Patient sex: M
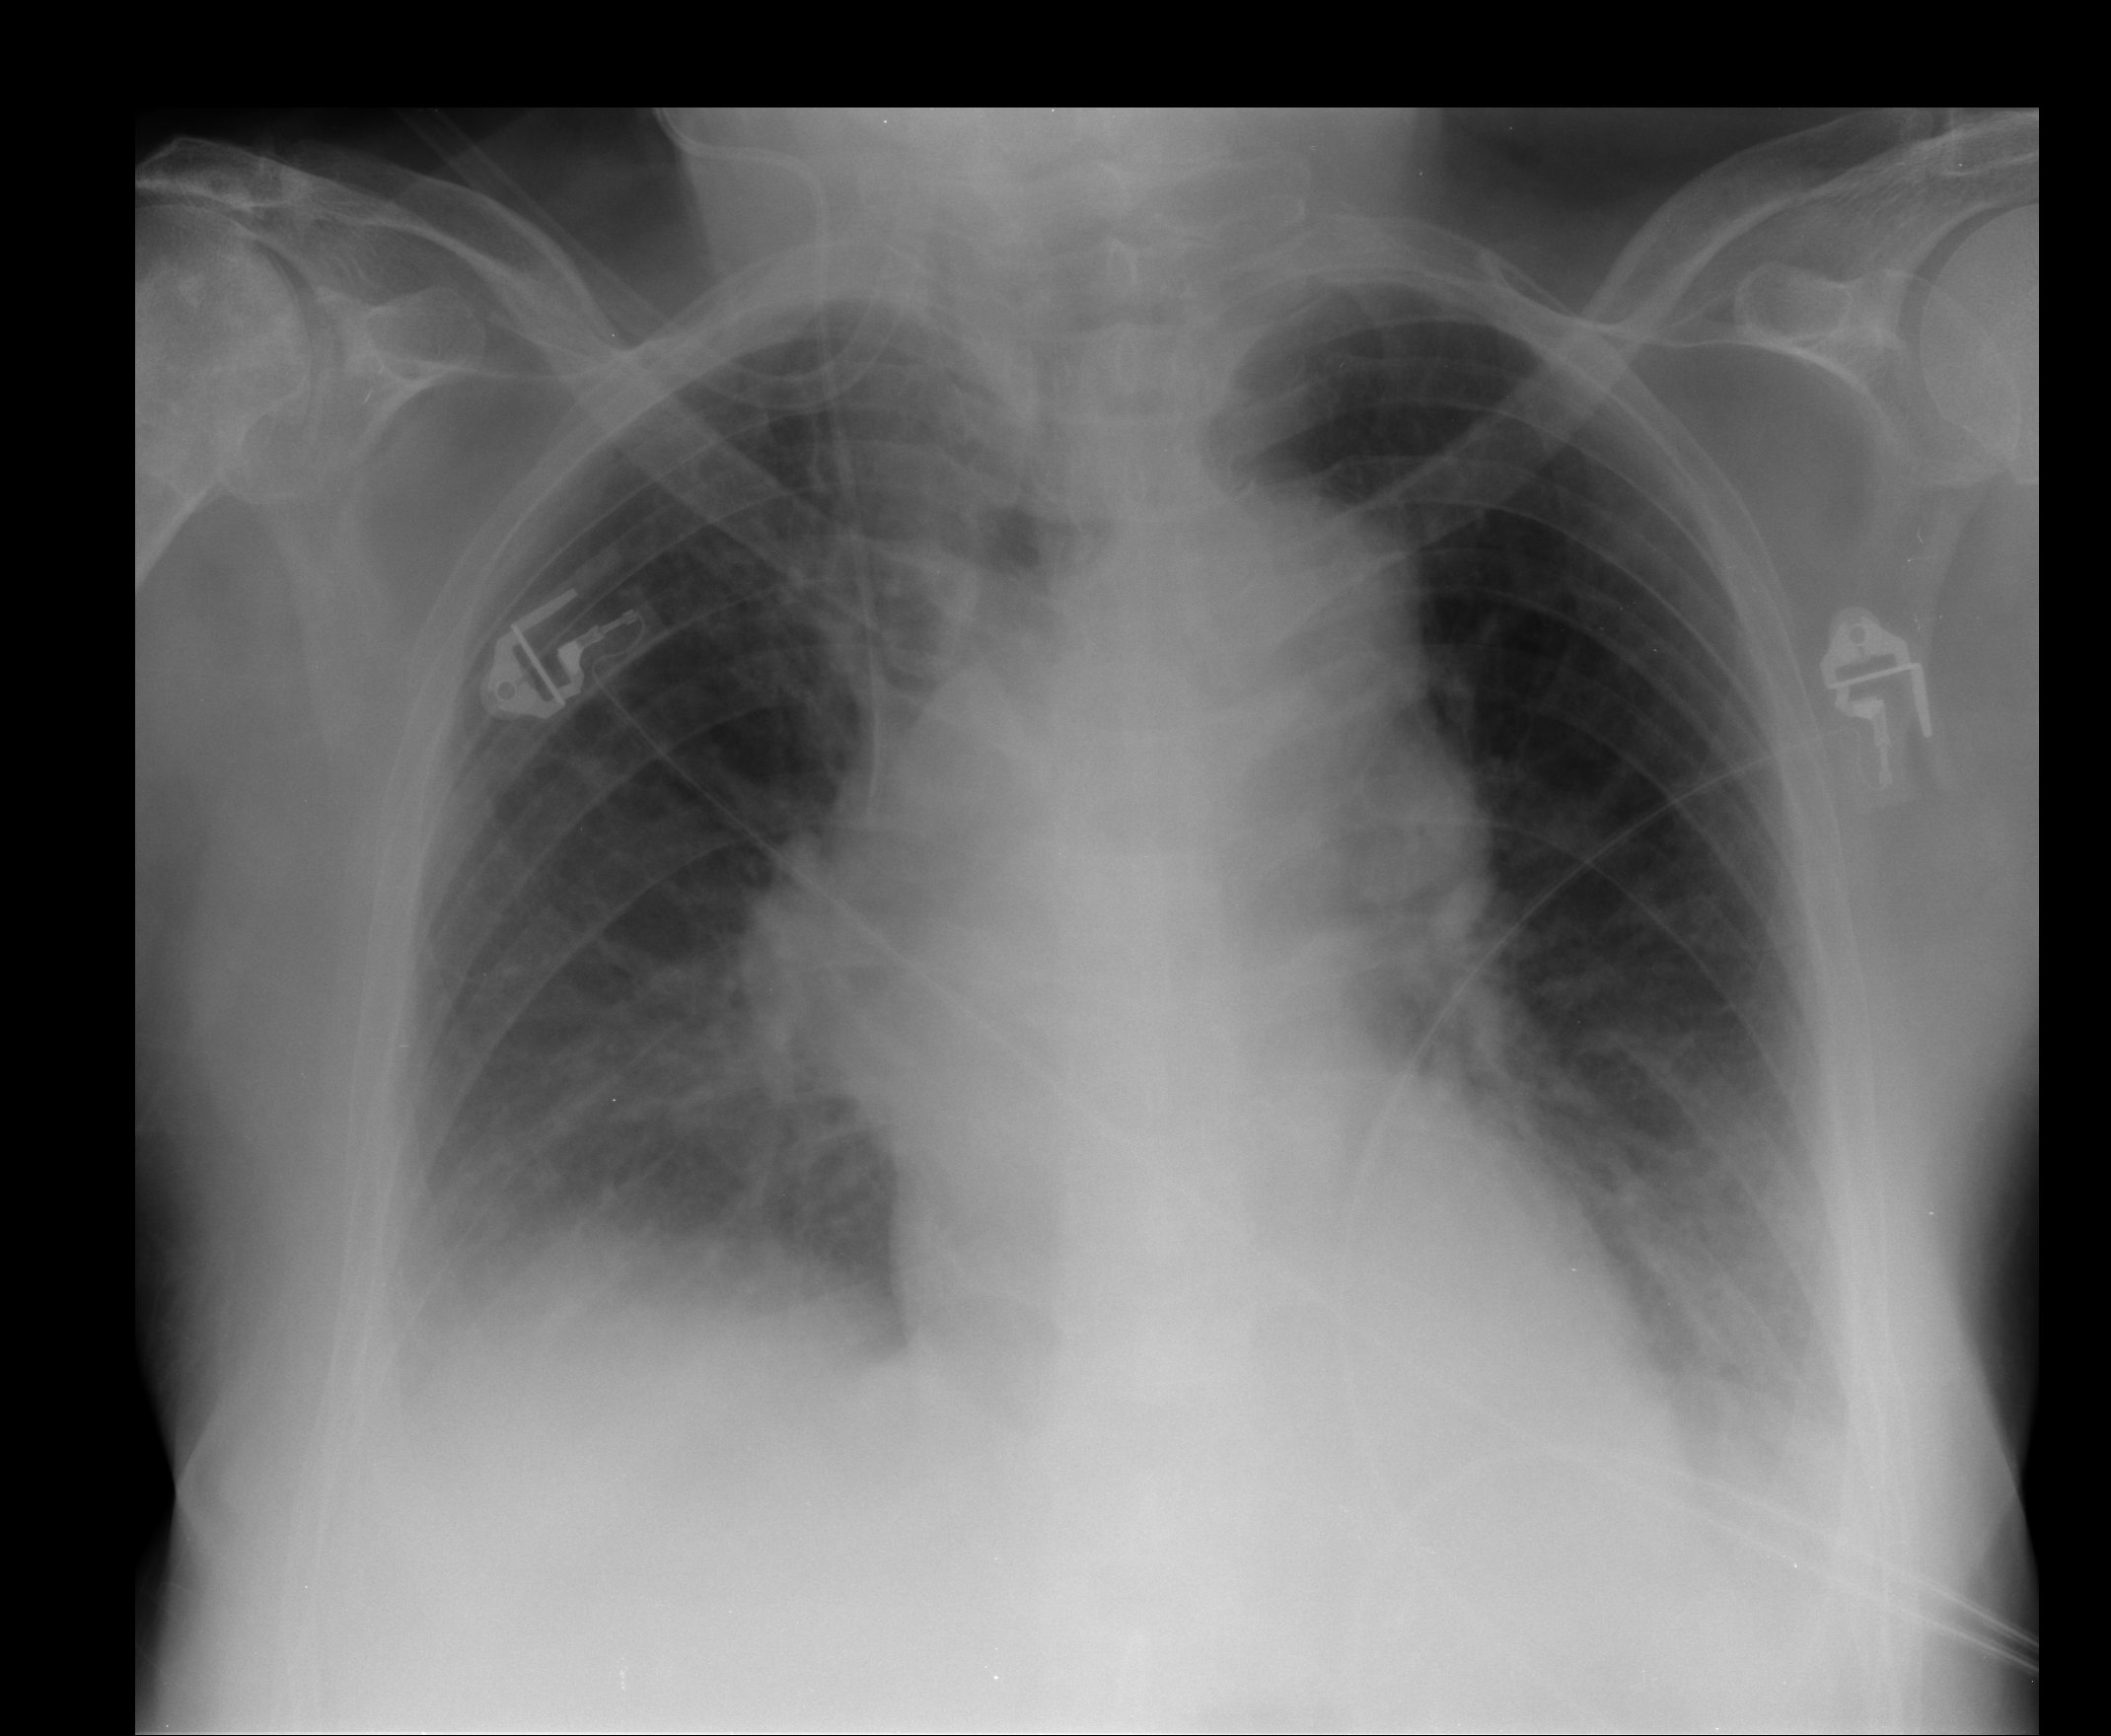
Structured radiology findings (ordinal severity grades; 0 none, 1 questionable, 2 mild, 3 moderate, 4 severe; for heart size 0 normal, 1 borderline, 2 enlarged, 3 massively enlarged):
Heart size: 0
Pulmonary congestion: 1
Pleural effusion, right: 2
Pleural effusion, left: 2
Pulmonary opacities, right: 2
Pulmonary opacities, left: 0
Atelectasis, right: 2
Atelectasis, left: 2